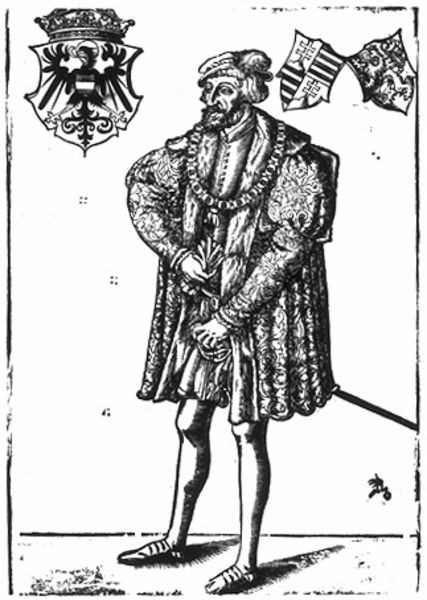
Titel: Bildnis von Kaiser Ferdinand
Künstler: Lucas d.J. Cranach
Institution: (Seriendruck)
Schlagwörter: adler, dunkel, feder, mann, schatten, umhang, vogel, weiß, handschuh, handschuhe, hell, hut, nase, schwarz, zeichen, zeichnung, gürtel, bart, kappe, mütze, arme, federn, kragen, ärmel, bild, bildnis, hände, portrait, porträt, boden, gewand, mantel, stehend, adel, kaufmann, gotik, krone, puffärmel, renaissance, seide, reiter, beine, kopfbedeckung, holzschnitt, schuhe, kette, grafik, graphik, linien, kaiser, könig, karikatur, deutsch, gehrock, dünn, spiel, zweig, druck, stich, schwarzweiß, schwert, säbel, ketten, adeliger, degen, beutel, darstellung, fürst, österreich, wappen, karte, halbprofil, amulett, dolch, mittelalter, herzog, adliger, edelmann, emblem, spielkarte, berater, collier, geschmeide, geand, bürgermeister, heraldik, habsburg, karl v, adeler, doppelkreuz, ratsherr, schwatten, kettw, kaiserlicher ratsherr, kofp, kettte, goldenes vilies, oserreich, keten, vogt, strupfhose, mann ganzfigur